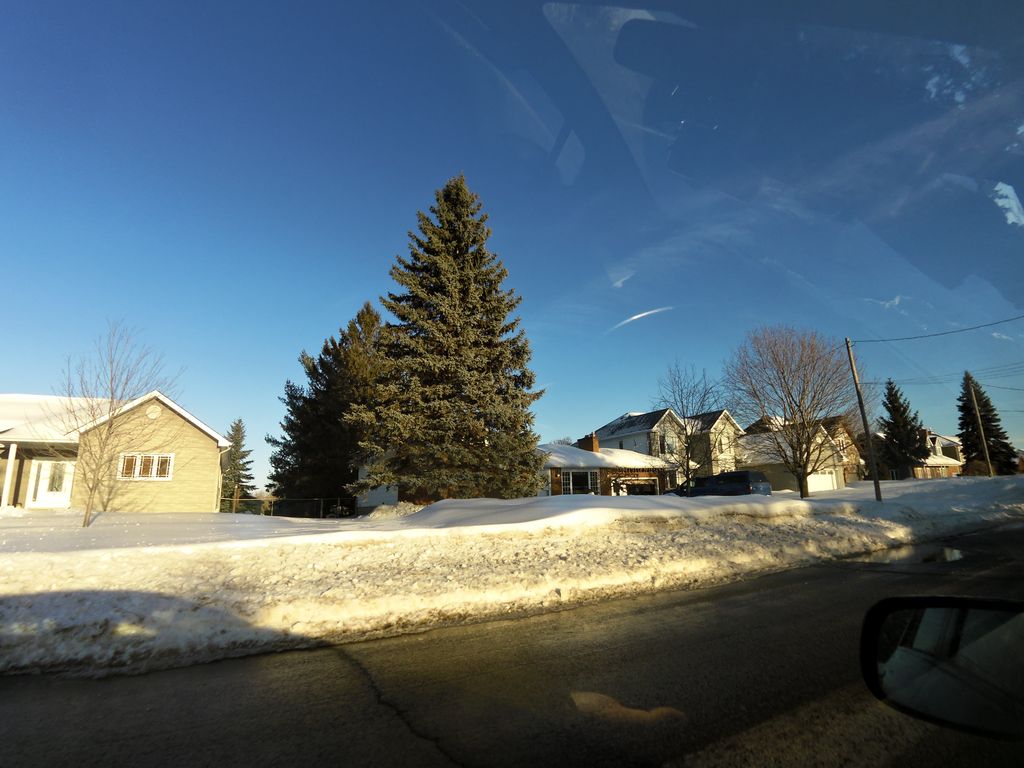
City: ottawa-gatineau